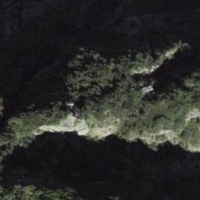
EUNIS habitat code: 31
Species observed at this site:
Phylloscopus collybita
Turdus merula
Parus major
Troglodytes troglodytes
Phoenicurus ochruros
Nucifraga caryocatactes
Fringilla coelebs
Motacilla alba
Carduelis carduelis
Periparus ater